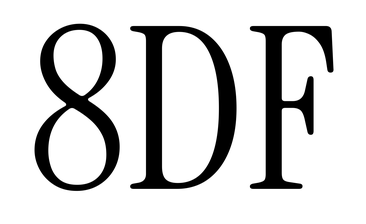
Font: InstrumentSerif-Regular